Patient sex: F
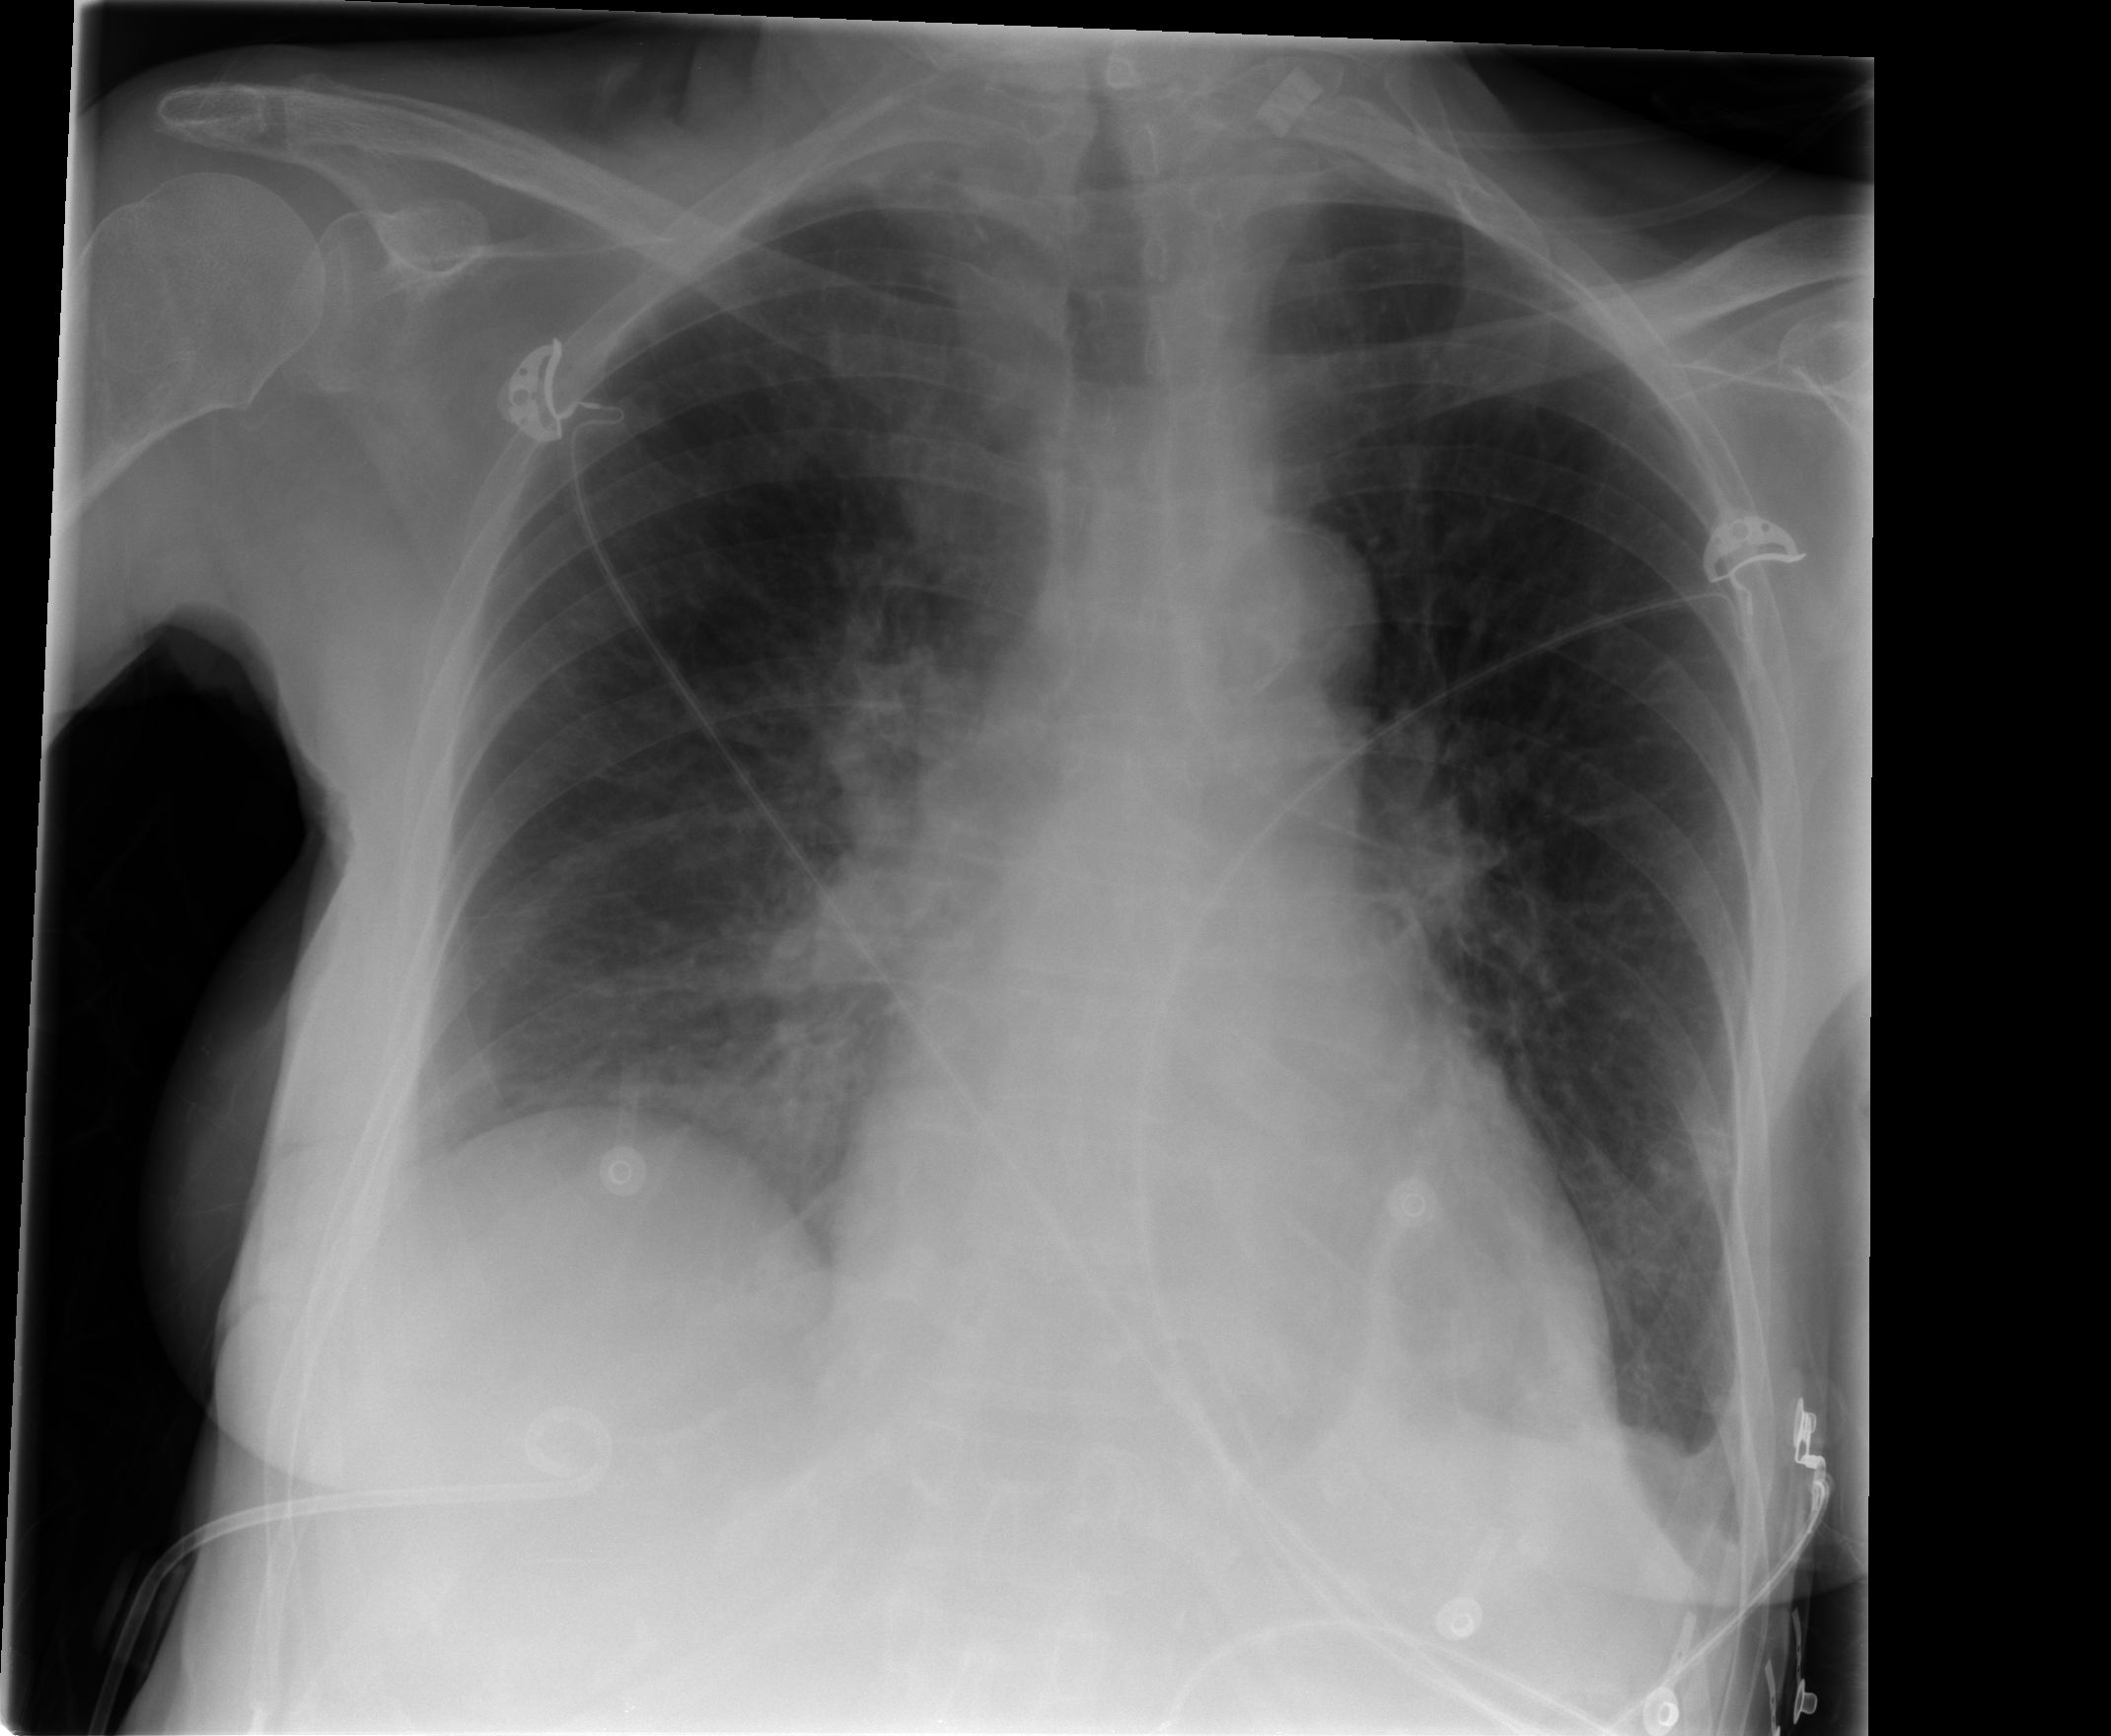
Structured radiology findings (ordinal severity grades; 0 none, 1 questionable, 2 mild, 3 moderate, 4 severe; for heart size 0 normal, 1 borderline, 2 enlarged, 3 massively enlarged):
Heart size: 0
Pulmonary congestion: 0
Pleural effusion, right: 1
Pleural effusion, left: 2
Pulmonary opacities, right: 0
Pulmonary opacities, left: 0
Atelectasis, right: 2
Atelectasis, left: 2